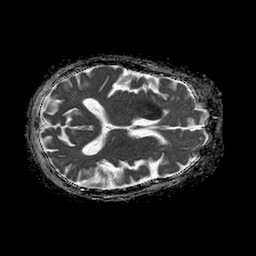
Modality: ADC
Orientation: axial
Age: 82
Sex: female
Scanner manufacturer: philips
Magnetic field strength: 1.5 T
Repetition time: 4.6 s
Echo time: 0.08528 s